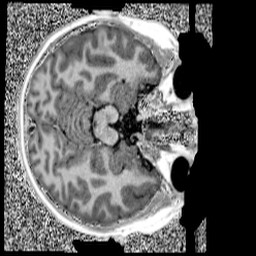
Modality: UNIT1
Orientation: axial
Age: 10
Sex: male
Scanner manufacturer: siemens
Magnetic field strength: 3 T
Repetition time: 4 s
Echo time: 0.00299 s